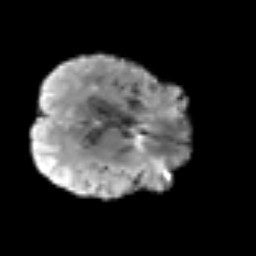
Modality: T2w
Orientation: axial
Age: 74
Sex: female
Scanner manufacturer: siemens
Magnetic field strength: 3 T
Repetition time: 3.2 s
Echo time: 0.081 s